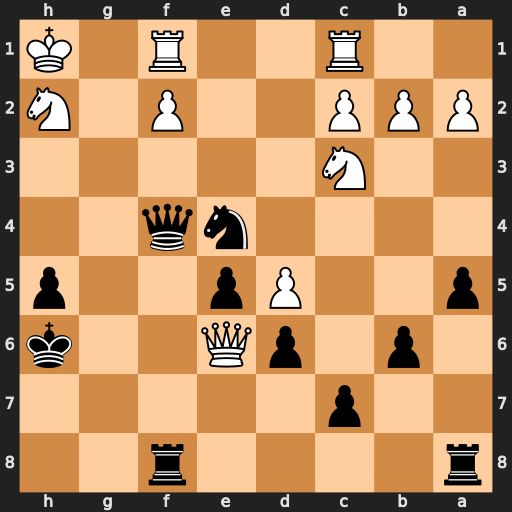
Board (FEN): r4r2/2p5/1p1pQ2k/p2Pp2p/4nq2/2N5/PPP2P1N/2R2R1K
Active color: b
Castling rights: -
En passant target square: -
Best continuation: Rf6 Qh3 Nxf2+ Rxf2 Qxc1+ Qf1 Qxf1+